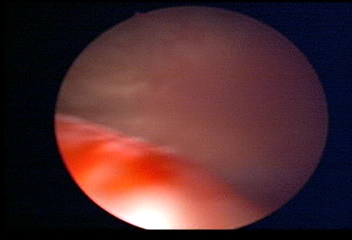
Modality: WLC
Class: Normal mucosa
Bladder cancer association: No